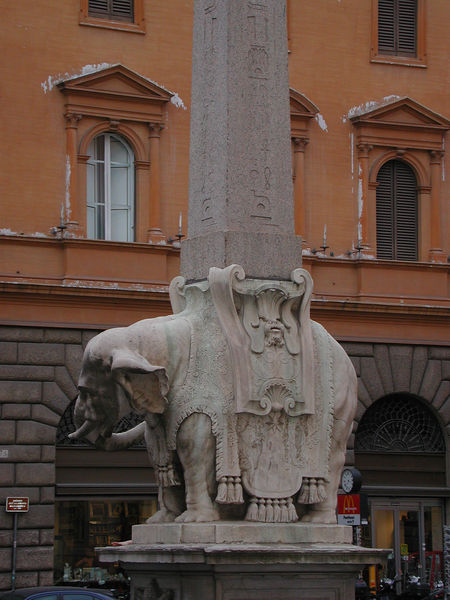
Titel: Elefant mit Obelisk
Künstler: Ercole Ferrata
Standort: Rom, Piazza della Minerva (EU - I - Latium)
Schlagwörter: ohr, säule, zeichen, tier, falten, sockel, tragen, fransen, gewand, decke, ohren, skulptur, statue, sattel, foto, stütze, denkmal, rom, obelisk, troddeln, indien, ägyptisch, ägypten, elefant, rüssel, piazza, hieroglyphen, stosszahn